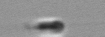
Label: flagellate_morphotype3